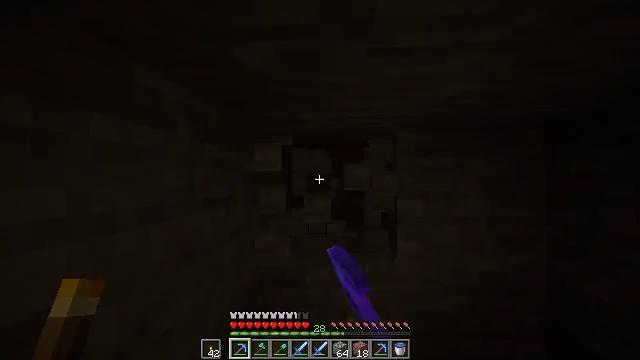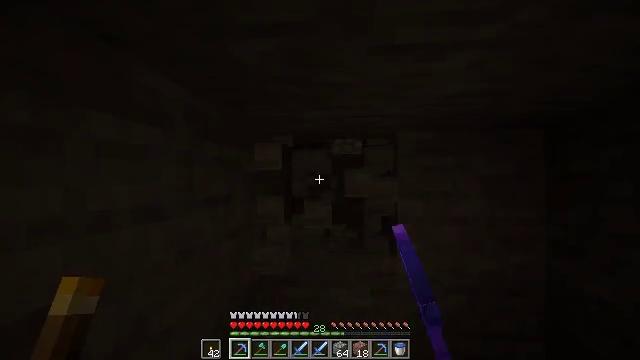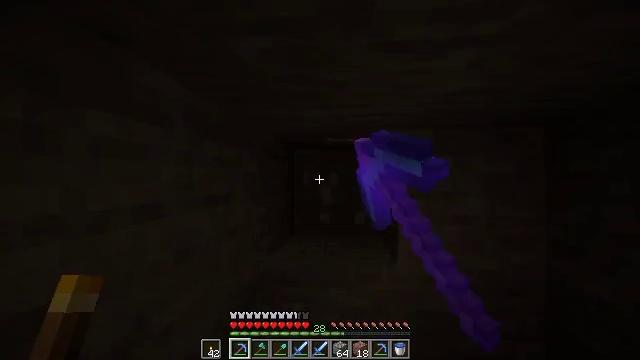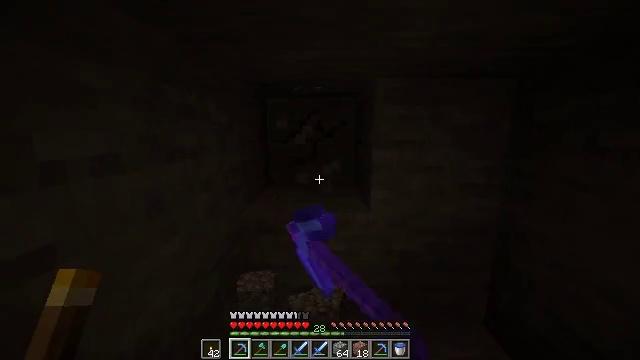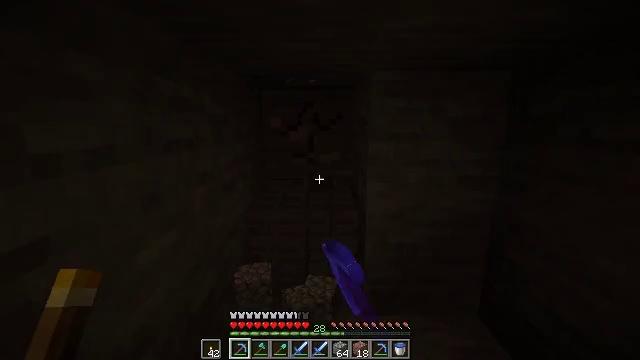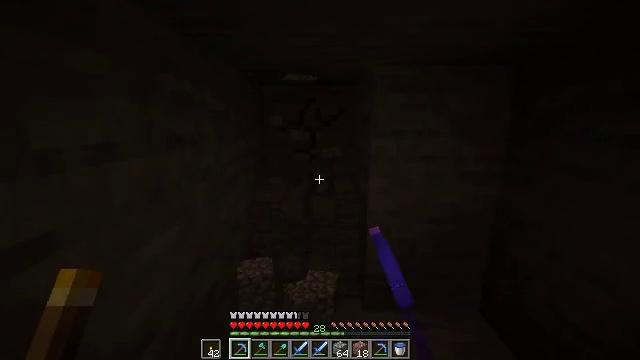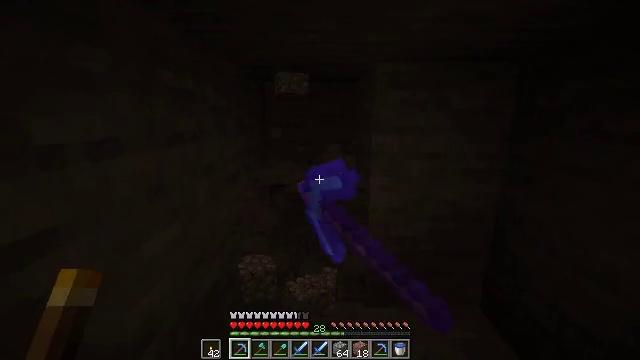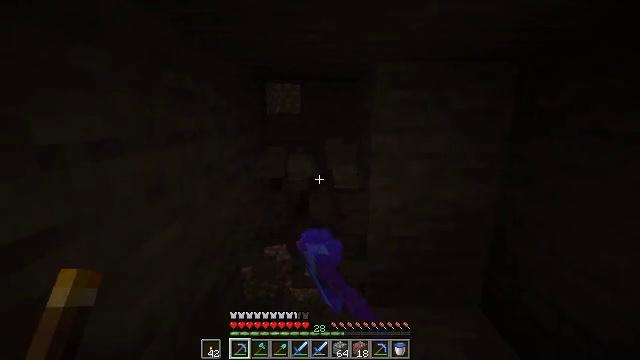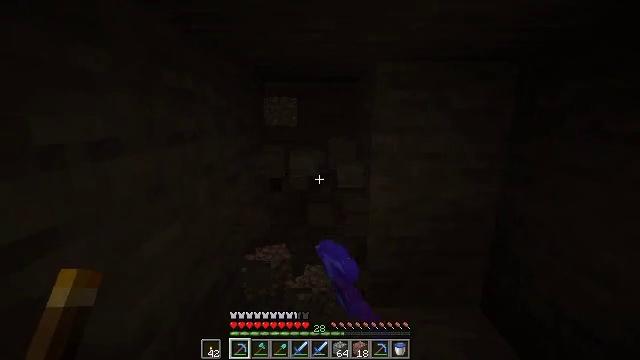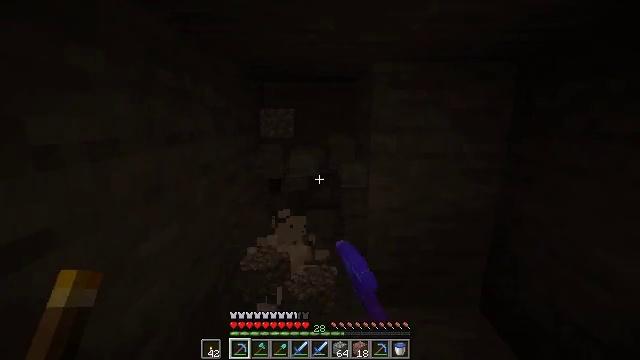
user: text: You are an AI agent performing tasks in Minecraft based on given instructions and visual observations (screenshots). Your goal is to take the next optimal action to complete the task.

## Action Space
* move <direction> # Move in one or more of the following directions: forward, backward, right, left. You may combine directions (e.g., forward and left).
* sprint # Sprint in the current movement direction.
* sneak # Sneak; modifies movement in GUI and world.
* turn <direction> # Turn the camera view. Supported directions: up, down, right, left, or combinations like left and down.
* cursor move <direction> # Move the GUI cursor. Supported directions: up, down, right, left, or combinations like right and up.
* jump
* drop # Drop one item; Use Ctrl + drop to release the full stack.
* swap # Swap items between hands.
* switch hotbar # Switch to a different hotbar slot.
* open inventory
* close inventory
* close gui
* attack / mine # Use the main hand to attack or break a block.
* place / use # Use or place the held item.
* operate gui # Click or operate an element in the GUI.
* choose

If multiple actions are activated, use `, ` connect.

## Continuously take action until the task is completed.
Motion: motion action
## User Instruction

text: Deal with the infested stone carefully.
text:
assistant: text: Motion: attack / mine
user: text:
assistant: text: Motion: attack / mine
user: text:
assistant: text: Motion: turn right and down, attack / mine
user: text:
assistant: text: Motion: turn down, attack / mine
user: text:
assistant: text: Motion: attack / mine
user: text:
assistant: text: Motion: attack / mine
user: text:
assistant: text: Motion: attack / mine
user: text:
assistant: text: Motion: attack / mine
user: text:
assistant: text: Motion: move right, attack / mine
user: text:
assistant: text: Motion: attack / mine